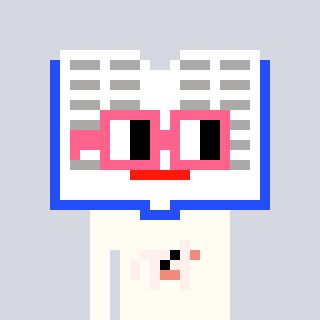
a pixel art character with square pink glasses, a dictionary-shaped head and a grayscale-colored body on a cool background